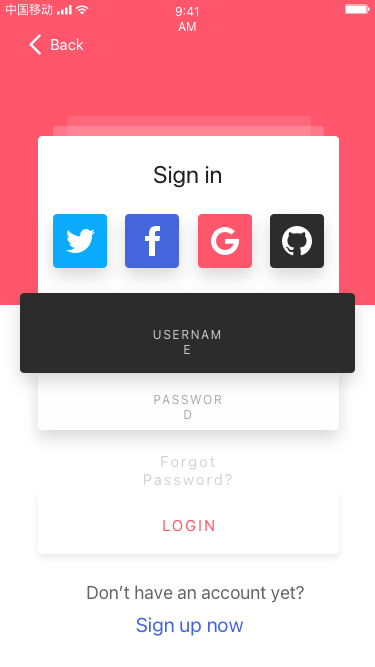
Text in this UI design:
Username
Password
Forgot Password?
login
Don’t have an account yet?
Sign up now
Sign in
Back